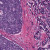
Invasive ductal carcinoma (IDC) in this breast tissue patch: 0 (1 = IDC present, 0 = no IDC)